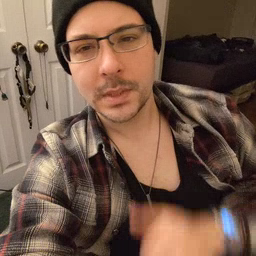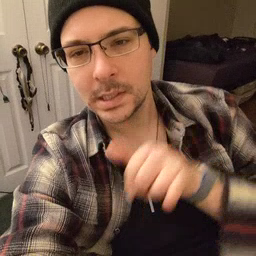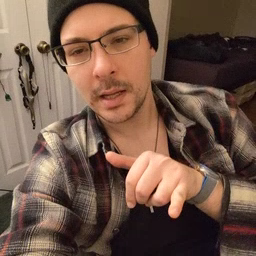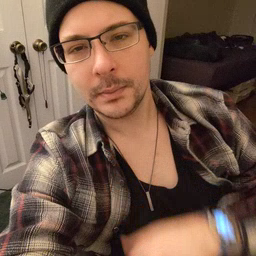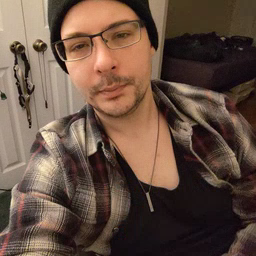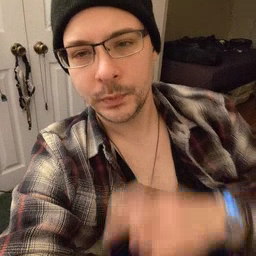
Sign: stay